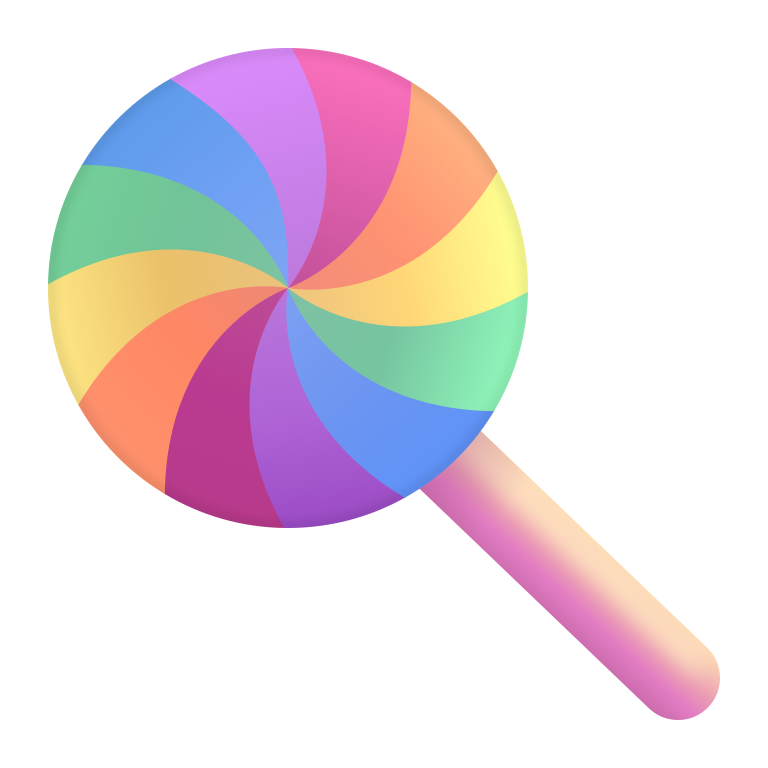
lollipop color